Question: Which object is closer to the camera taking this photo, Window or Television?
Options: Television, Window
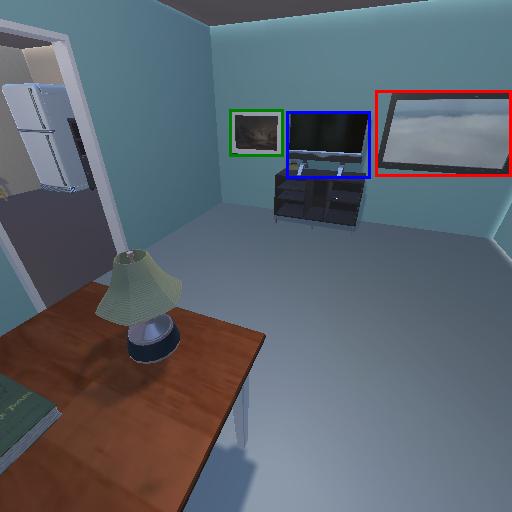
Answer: Television